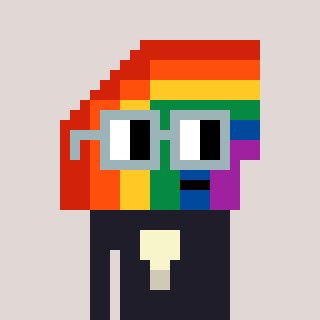
a pixel art character with square dark gray glasses, a rainbow-shaped head and a grayscale-colored body on a warm background